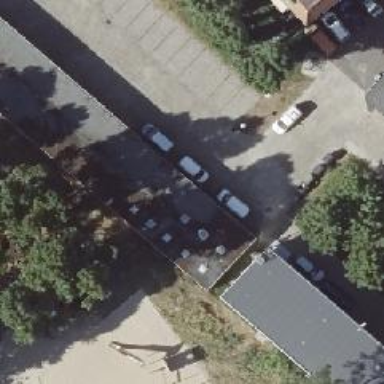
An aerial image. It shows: The image shows part of apartment building.